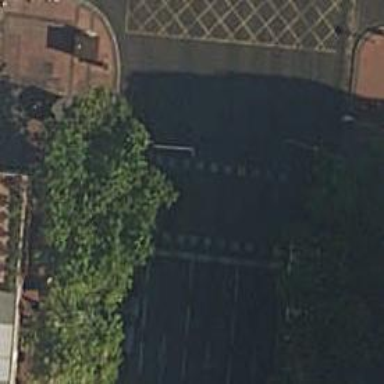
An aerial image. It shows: Zebra crossing with traffic signals.